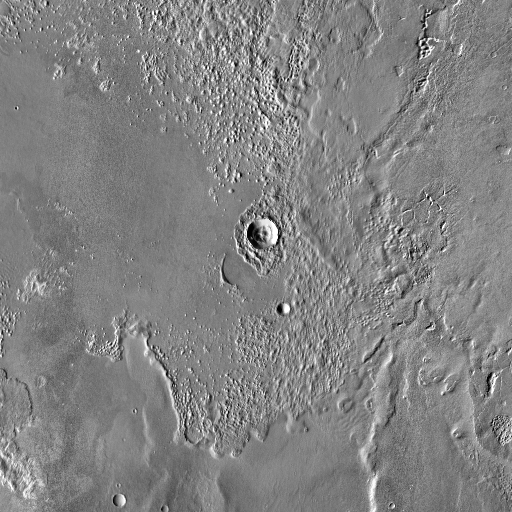
Crater classes present: Background, Other, Buried